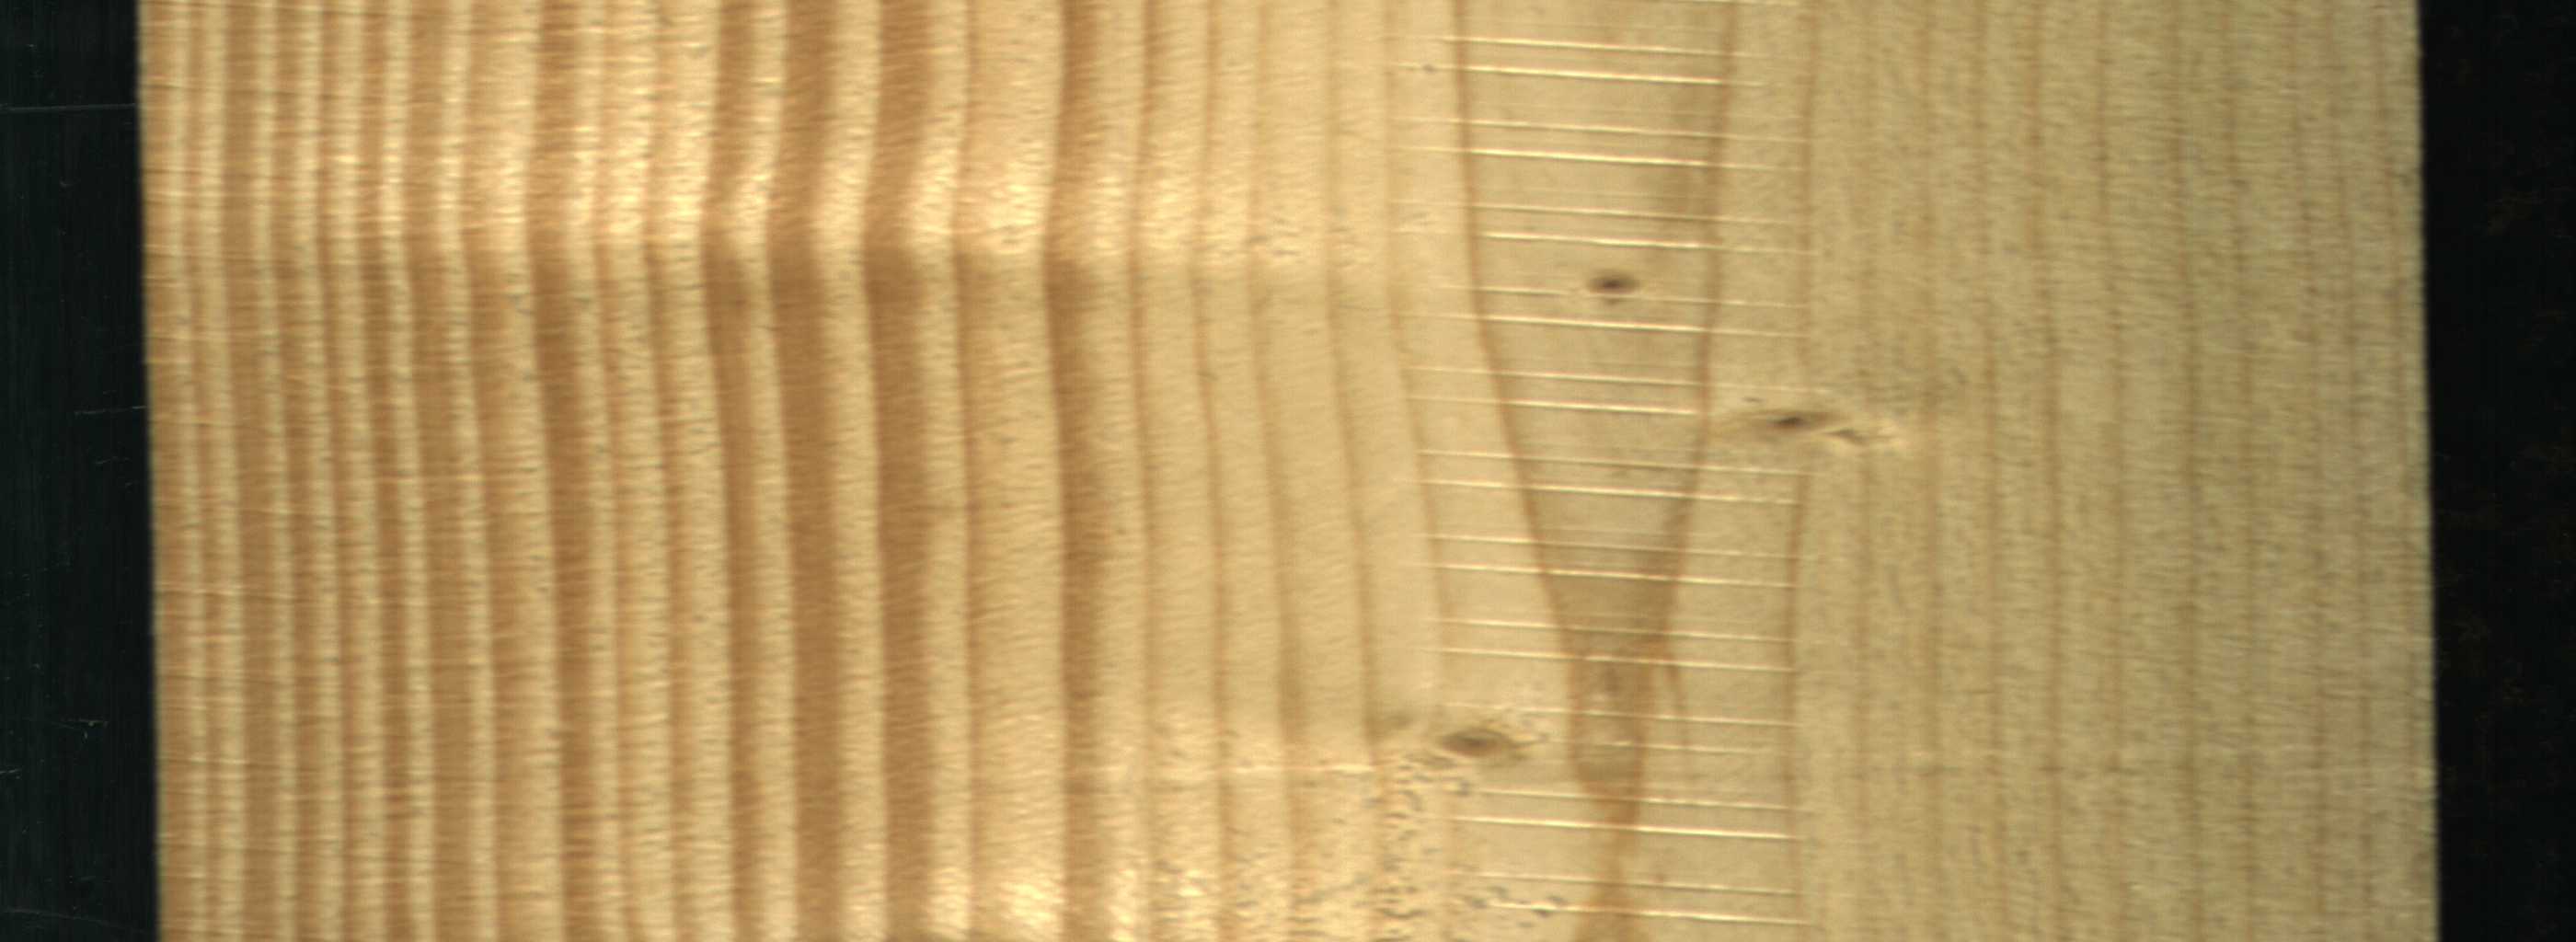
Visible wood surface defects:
Live_Knot
Live_Knot
Live_Knot